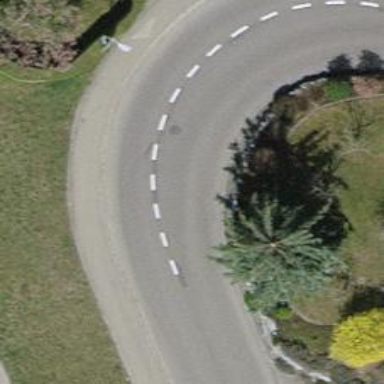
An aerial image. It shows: Residential road with asphalt surface. Sidewalk is present on the left side.